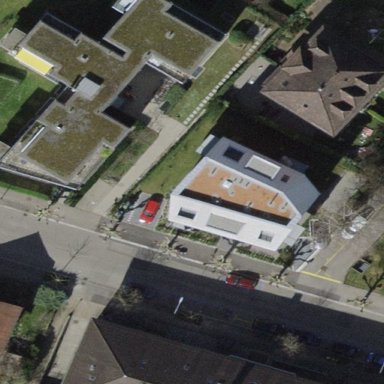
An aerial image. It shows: Residential building with double saltbox roof shape.